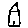
Label: house